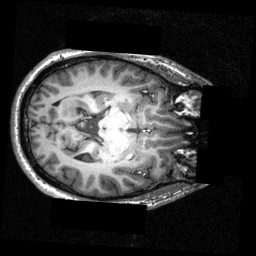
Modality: T1w
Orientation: axial
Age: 26
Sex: male
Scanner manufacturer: siemens
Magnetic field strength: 3.951 T
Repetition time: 1.5 s
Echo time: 0.00335 s